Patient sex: M
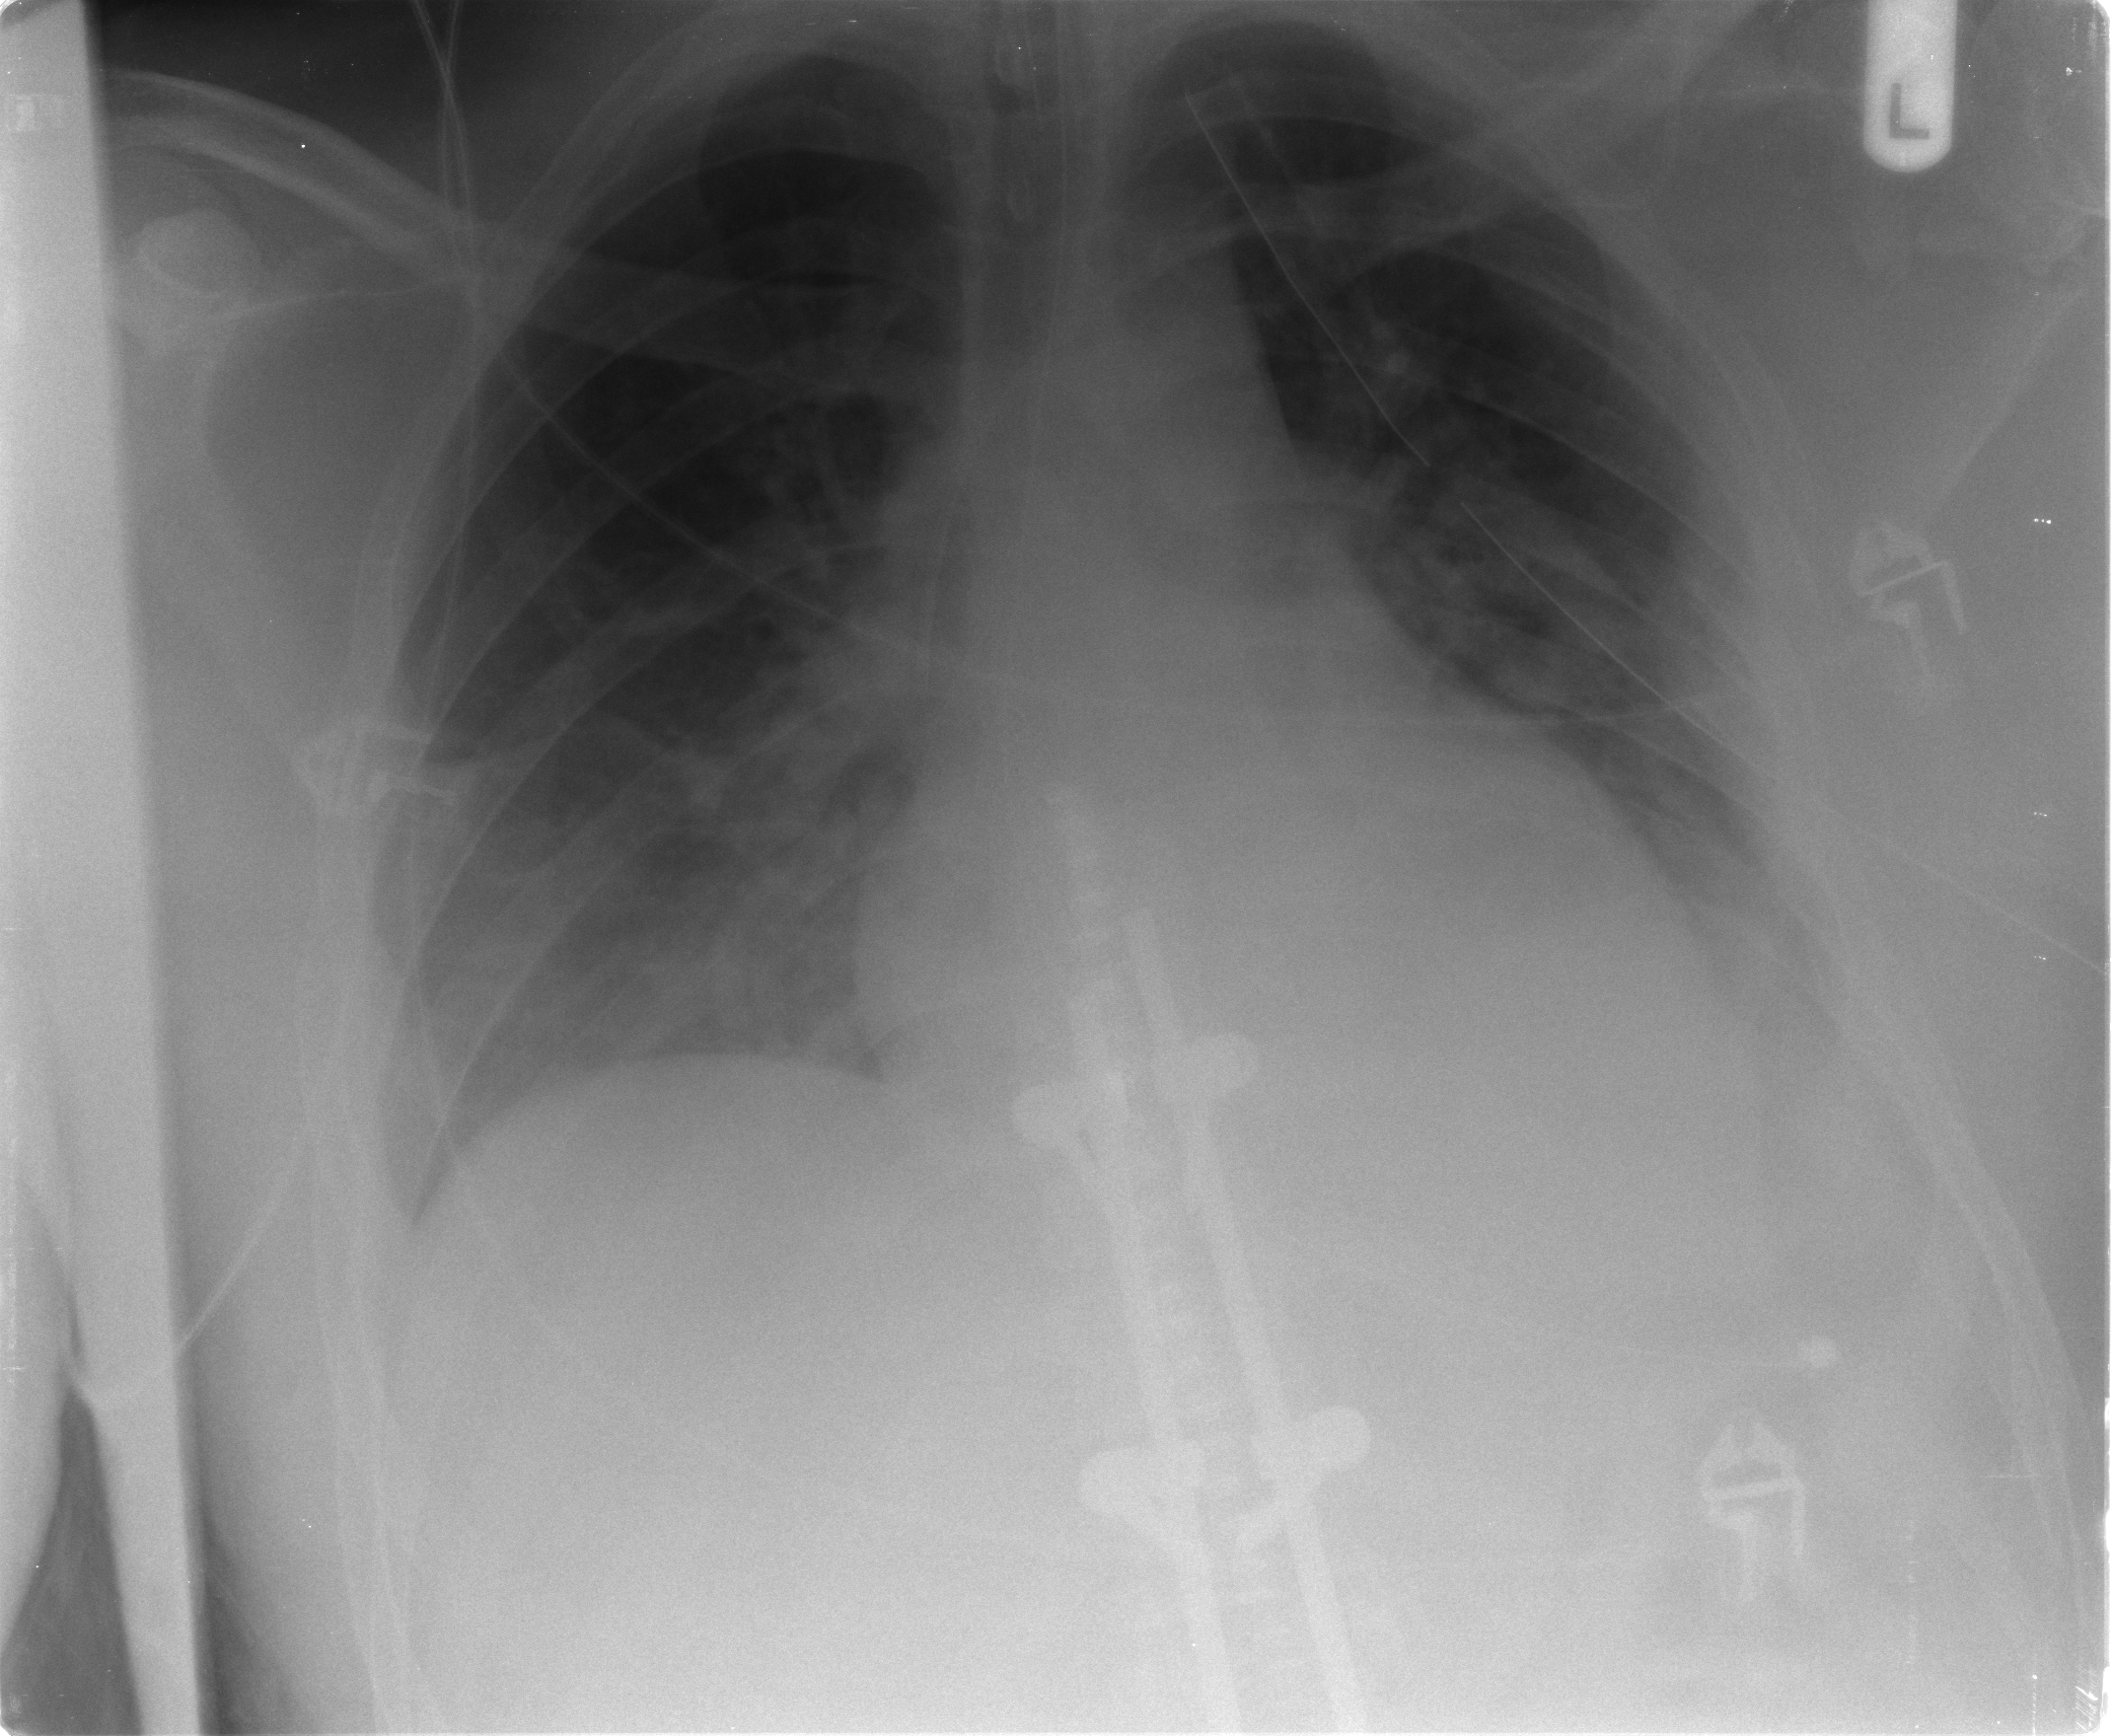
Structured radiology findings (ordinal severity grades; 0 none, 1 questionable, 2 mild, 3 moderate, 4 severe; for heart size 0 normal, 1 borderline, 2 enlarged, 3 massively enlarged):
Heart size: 0
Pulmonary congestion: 2
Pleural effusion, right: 0
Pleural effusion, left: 2
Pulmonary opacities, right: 0
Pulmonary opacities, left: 0
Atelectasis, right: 0
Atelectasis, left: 1